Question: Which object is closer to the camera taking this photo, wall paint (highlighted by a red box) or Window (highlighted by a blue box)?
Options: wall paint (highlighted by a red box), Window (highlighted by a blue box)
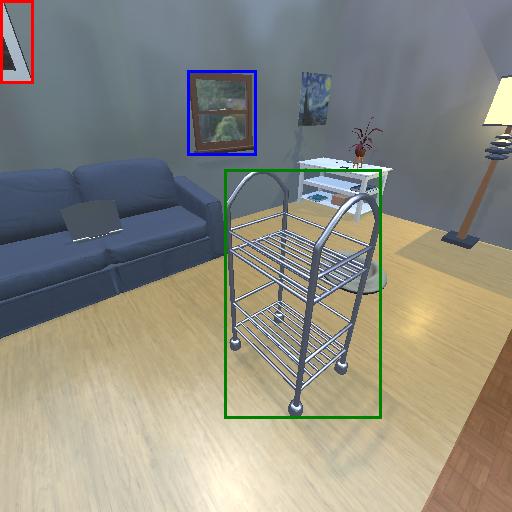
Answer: wall paint (highlighted by a red box)